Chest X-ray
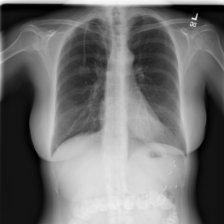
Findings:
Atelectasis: negative
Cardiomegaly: negative
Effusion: negative
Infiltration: positive
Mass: negative
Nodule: negative
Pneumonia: negative
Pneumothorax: negative
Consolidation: negative
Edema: negative
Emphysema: negative
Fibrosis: negative
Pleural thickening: negative
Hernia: negative